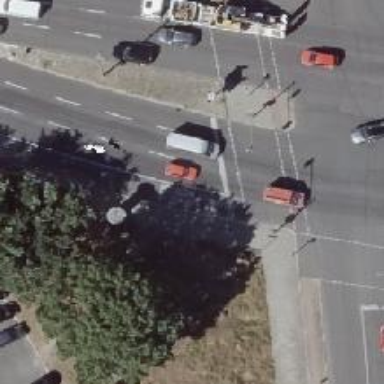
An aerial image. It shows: Public transport stop position.